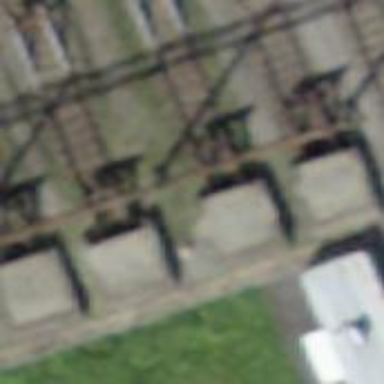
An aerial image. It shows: Railway buffer stop.